【题型】解答题　【知识点】平面几何　【难度】medium
生活中有很多神奇的事情，车轮可以不是圆的，是不是很诧异，我们一起来认识一下“勒洛三角形”。它是一种特殊图形，指分别以等边三角形的顶点为圆心，以其边长为半径作圆弧，由这三段圆弧组成的曲边三角形称为勒洛三角形（如图 1）。

\noindent (1) 若图 1 中给定的等边三角形 $ABC$ 的边长为 $6\text{cm}$，请你求出这个勒洛三角形的周长。（结果保留 $\pi$）

\noindent (2) 乐乐受到“勒洛三角形”的启发，发现了“勒洛五边形”。如图 2，这个图形的内部五角星的五条线段长都为 $a$（即 $AB=BC=CD=DE=EA=a$），连接每两个相邻顶点的曲线都是弧，例如弧 $BE$ 就是以点 $A$ 为圆心，$a$ 为半径所画成的弧。于是他想算一算这个图形周长，在尝试用量角器分别测量了五角星的五个角后，他得到了又一个重要的发现，于是得到了这个图形的周长，那么这个勒洛五边形的周长是\_\_\_\_\_\_\_\_\_（结果保留 $\pi$，用含 $a$ 的式子表示）
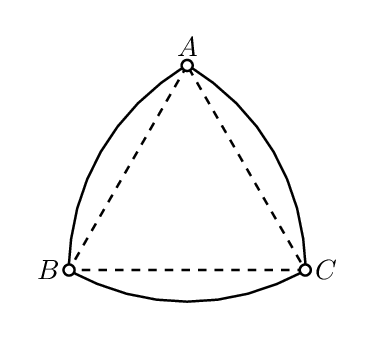
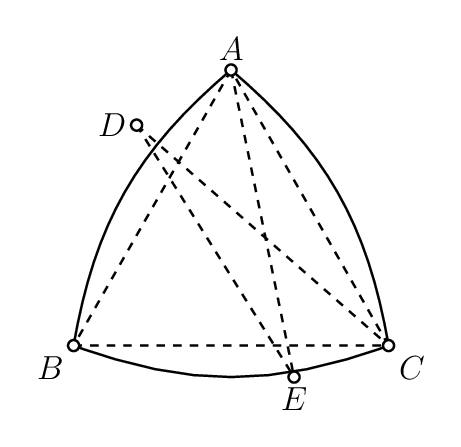
【解答】

\noindent \textbf{【答案】} (1)$6\pi(\mathrm{cm})$；(2)$a\pi$

\noindent \textbf{【知识点】} 求弧长

\noindent \textbf{【分析】} 本题主要考查了弧长的计算公式，读懂勒洛三角形和勒洛五边形的定义是解题的关键．
(1) 由等边三角形的性质可得出$AB=BC=AC=6\mathrm{cm}$，$\angle A=\angle B=\angle C=60^\circ$，进而可知弧$AB=$弧$BC=$弧$AC$，进而根据弧长公式可求出每段的弧长$2\pi(\mathrm{cm})$，最后乘以3即可得出答案．
(2) 设$AE$与$CD$交于点$P$，$BC$与$AE$相交于点$Q$，设$\angle A=\beta$，$\angle B=b^\circ$，$\angle C=c^\circ$，$\angle D=d^\circ$，$\angle E=e^\circ$，由三角形内角和定理和平角的定理等量代换可得出$\beta+b^\circ+c^\circ+d^\circ+e^\circ=180^\circ$，再由弧长公式分别求出每段的弧长，最后相加即可得出答案．

\noindent \textbf{【详解】} (1) 解：$\because \triangle ABC$是等边三角形，且边长为6cm，
$\therefore AB=BC=AC=6\mathrm{cm}$，$\angle A=\angle B=\angle C=60^\circ$，
$\therefore$ 弧$AB=$弧$BC=$弧$AC$
由弧长公式得：弧$BC$的长$=\dfrac{60^\circ \pi \times 6}{180}=2\pi(\mathrm{cm})$
$\therefore$ 勒洛三角形的周长为：$3\times 2\pi = 6\pi(\mathrm{cm})$

(2) 解：设$AE$与$CD$交于点$P$，$BC$与$AE$相交于点$Q$，如图所示：

设$\angle A=\beta$，$\angle B=b^\circ$，$\angle C=c^\circ$，$\angle D=d^\circ$，$\angle E=e^\circ$，
$\because \angle DPE + \angle CPE = 180^\circ$，$\angle DPE + \angle D + \angle DEP = 180^\circ$，
$\therefore \angle CPE = \angle D + \angle DEP$，
同理可得出：$\angle PQB = \angle CPE + \angle C$，
$\therefore \angle PQB = \angle CPE + \angle C = \angle D + \angle DEP + \angle C$，
在$\triangle ABQ$中，$\angle A + \angle B + \angle PQB = 180^\circ$，
$\therefore \angle A + \angle B + \angle D + \angle DEP + \angle C = 180^\circ$，
即，$\beta+b^\circ+c^\circ+d^\circ+e^\circ=180^\circ$，

由弧长公式得：弧$BE$长为：$\dfrac{\beta a\pi}{180}$，
弧$CE$长为：$\dfrac{da\pi}{180}$，
弧$AC$长为：$\dfrac{ba\pi}{180}$，
弧$BD$长为：$\dfrac{ca\pi}{180}$，
弧$AD$长为：$\dfrac{ea\pi}{180}$，

$\therefore$ 勒洛五边形的周长是$\dfrac{\beta a\pi}{180}+\dfrac{da\pi}{180}+\dfrac{ba\pi}{180}+\dfrac{ca\pi}{180}+\dfrac{ea\pi}{180}=\dfrac{a\pi(\beta+b+c+d+e)}{180}=\dfrac{a\pi\times 180}{180}=a\pi$

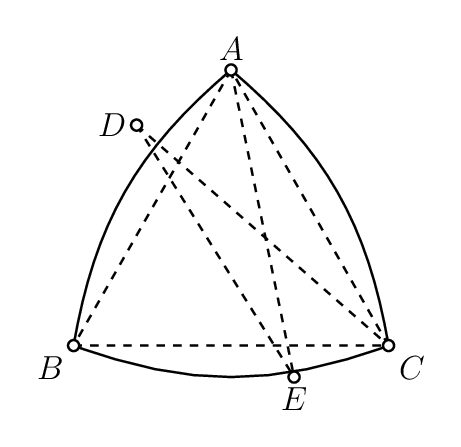